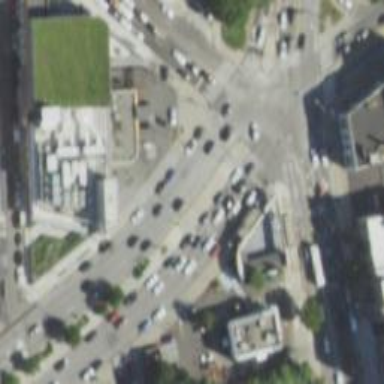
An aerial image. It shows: Traffic island located on footway.